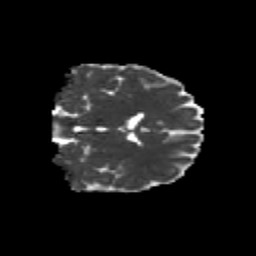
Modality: MD
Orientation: coronal
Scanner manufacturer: siemens
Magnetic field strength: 3 T
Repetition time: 6.8 s
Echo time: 0.093 s